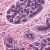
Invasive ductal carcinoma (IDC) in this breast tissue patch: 0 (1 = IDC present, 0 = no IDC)